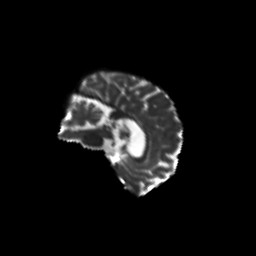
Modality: T2w
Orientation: sagittal
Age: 57
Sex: female
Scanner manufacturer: siemens
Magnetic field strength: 3 T
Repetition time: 8.6 s
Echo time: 0.095 s